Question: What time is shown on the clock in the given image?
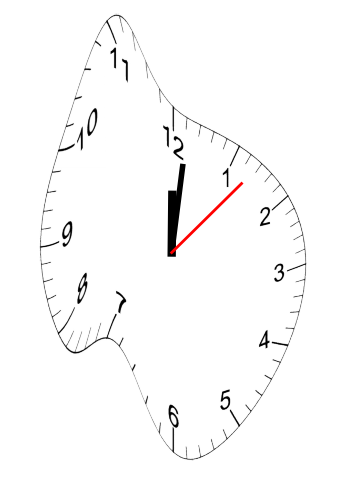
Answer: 12:01:07